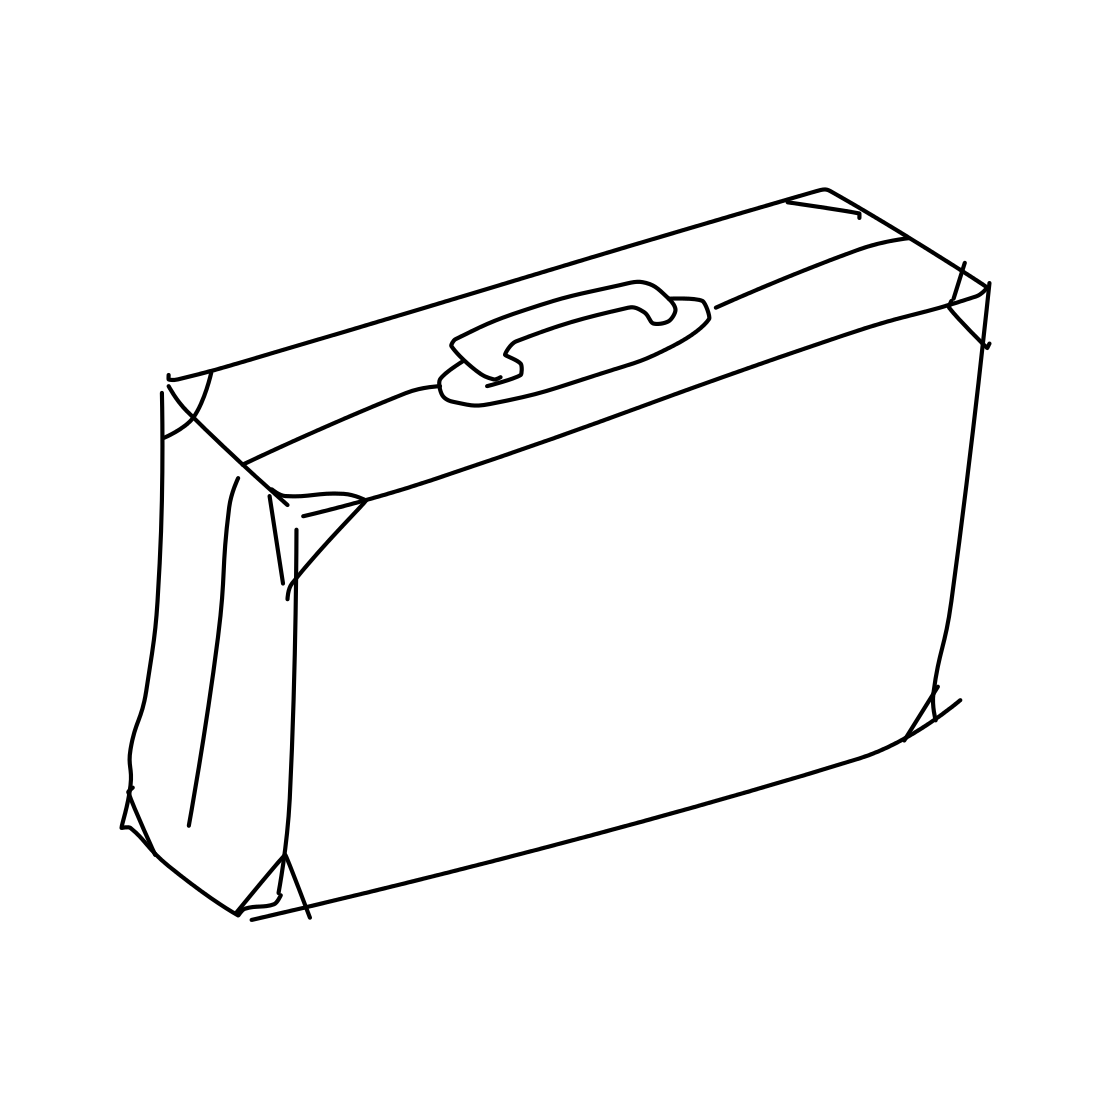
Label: suitcase